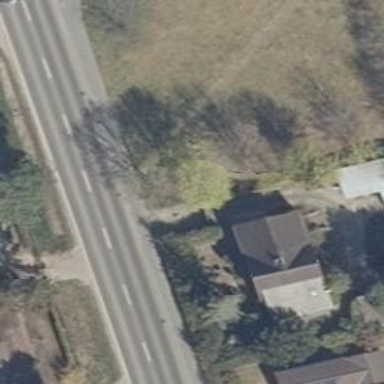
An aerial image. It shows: Driveway leading to service road.